Question: I have this Win32 user-drawn tab control that is created as:
'''
CONTROL "Tab1",IDC_TAB_CONT,"SysTabControl32",TCS_BOTTOM |
TCS_OWNERDRAWFIXED | NOT WS_VISIBLE,0,14,185,88
'''
I'd like for this control to have its tabs resize as never to have to see the "":

Now, pretty much everything about this control works as expected, except for that fact that it won't respond to 'TabCtrl_SetItemSize'. Try as I may, the size I get for the tabs when I get to draw them (in the 'DRAWITEMSTRUCT' passed to 'WM_DRAWITEM') is always the size that fits the longest caption in them and never the size I've set with 'TabCtrl_SetItemSize'.
However, in the <URL>, it says that:
> ['TabCtrl_SetItemSize'] sets the width and height of tabs in a
fixed-width or
control.
The only way I've managed to have a decent resizing is by setting a dummy string of the desired length in it by sending the control a 'TCM_SETITEM' message, and writing the desired text in it at draw time. This is rather inconvenient and not a particularly nice hack.
Is there anybody who would know
1. Why TabCtrl_SetItemSize isn't working as expected? and/or
2. How to set the tab size properly?
Many thanks,
joce.
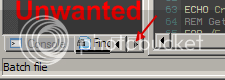
Answer: - Setting 'TCS_OWNERDRAWFIXED' style is not enough, you have also to add 'TCS_FIXEDWIDTH' style.- The minimum size of a tab is at least icon width + 3 if icon is present.
If you have icons (imageList attached to tabControl), you might get those "sliding arrows" even with fixed width (if there is less space available than: number of tabs*(icon width+3)